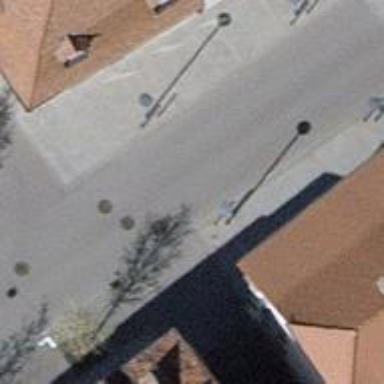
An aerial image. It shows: Bollard barrier.